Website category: phone
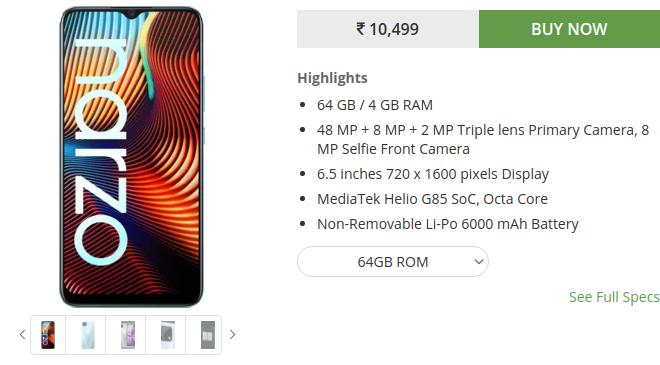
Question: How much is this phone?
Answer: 10,499

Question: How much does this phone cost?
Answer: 10,499

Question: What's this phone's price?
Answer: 10,499

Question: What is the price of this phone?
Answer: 10,499

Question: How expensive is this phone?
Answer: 10,499

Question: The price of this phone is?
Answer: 10,499

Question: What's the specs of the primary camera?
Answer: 48 MP + 8 MP + 2 MP Triple lens Primary Camera

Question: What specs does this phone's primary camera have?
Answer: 48 MP + 8 MP + 2 MP Triple lens Primary Camera

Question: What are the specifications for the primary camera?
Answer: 48 MP + 8 MP + 2 MP Triple lens Primary Camera

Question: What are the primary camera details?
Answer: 48 MP + 8 MP + 2 MP Triple lens Primary Camera

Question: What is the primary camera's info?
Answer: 48 MP + 8 MP + 2 MP Triple lens Primary Camera

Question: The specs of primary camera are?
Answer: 48 MP + 8 MP + 2 MP Triple lens Primary Camera

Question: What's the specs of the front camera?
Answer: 8 MP Selfie Front Camera

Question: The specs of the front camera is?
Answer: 8 MP Selfie Front Camera

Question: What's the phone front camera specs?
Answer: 8 MP Selfie Front Camera

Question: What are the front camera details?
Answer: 8 MP Selfie Front Camera

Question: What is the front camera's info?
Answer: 8 MP Selfie Front Camera

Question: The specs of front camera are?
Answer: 8 MP Selfie Front Camera

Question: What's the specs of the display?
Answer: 6.5 inches 720 x 1600 pixels Display

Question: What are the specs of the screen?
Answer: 6.5 inches 720 x 1600 pixels Display

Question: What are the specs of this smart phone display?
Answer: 6.5 inches 720 x 1600 pixels Display

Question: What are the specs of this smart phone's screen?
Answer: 6.5 inches 720 x 1600 pixels Display

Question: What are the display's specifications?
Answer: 6.5 inches 720 x 1600 pixels Display

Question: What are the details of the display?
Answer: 6.5 inches 720 x 1600 pixels Display

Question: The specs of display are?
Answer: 6.5 inches 720 x 1600 pixels Display

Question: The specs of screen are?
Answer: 6.5 inches 720 x 1600 pixels Display